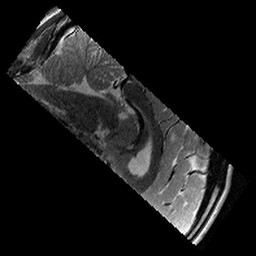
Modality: T2w
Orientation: sagittal
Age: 12
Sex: male
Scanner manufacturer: siemens
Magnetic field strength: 3 T
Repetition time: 9.23 s
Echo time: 0.067 s